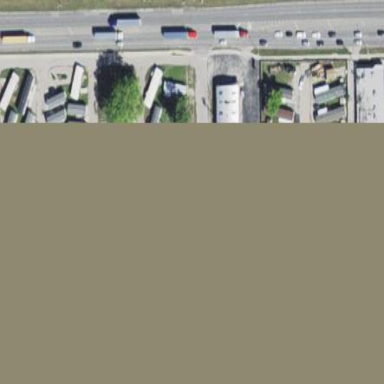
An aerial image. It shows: Trailer park.